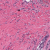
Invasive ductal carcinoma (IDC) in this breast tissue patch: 1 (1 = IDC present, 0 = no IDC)